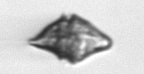
Label: Kryptoperidinium_triquetrum